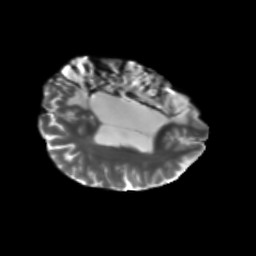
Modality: T2w
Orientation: axial
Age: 48
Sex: male
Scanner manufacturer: siemens
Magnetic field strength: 3 T
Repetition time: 5.25 s
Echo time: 0.08 s